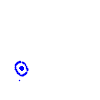
Particle: pion